Question: I'm making this iOS app (Swift 3) that has a tab bar and I don't find a way to personalized it to the way I want to. I want to add lines in between each icon and I want it to be red when selected, like this:

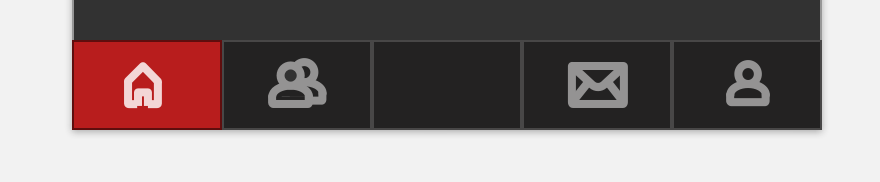
Answer: Custom a class inherited from UITabBarController, and then use it as your TabBarController's class. The main procedure provided here:
'''
import UIKit
class MainTabBarController: UITabBarController,UITabBarControllerDelegate {
var firstBackgroundView:UIView!
//var secondBackgroundView:UIView!
//......
override func viewDidLoad() {
super.viewDidLoad()
//Lines:
let topline = CALayer()
topline.frame = CGRect(x: 0, y: 0, width: self.tabBar.frame.width, height: 2)
topline.backgroundColor = UIColor.gray.cgColor
self.tabBar.layer.addSublayer(topline)
let firstVerticalLine = CALayer()
firstVerticalLine.frame = CGRect(x: self.tabBar.frame.width / 5, y: 0, width: 2, height: self.tabBar.frame.height)
firstVerticalLine.backgroundColor = UIColor.gray.cgColor
self.tabBar.layer.addSublayer(firstVerticalLine)
//Continue to add other lines to divide tab items...
//......
//Background views
firstBackgroundView = UIView(frame: CGRect(x: 0, y: 0, width: self.tabBar.frame.width / 5, height: self.tabBar.frame.height))
firstBackgroundView.backgroundColor = UIColor.red
firstBackgroundView.isHidden = false //true for others.
self.tabBar.addSubview(firstBackgroundView)
self.tabBar.sendSubview(toBack: firstBackgroundView)
//Continue to add other background views for each tab item...
//......
self.delegate = self
}
public func tabBarController(_ tabBarController: UITabBarController, didSelect viewController: UIViewController) {
if self.selectedIndex == 0 {
firstBackgroundView.isHidden = false
//othersBackgroundView.isHidden = true
}
else if self.selectedIndex == 1 {
//......
}
}
}
'''